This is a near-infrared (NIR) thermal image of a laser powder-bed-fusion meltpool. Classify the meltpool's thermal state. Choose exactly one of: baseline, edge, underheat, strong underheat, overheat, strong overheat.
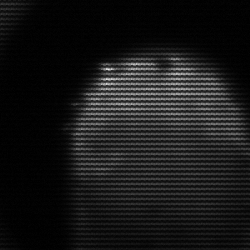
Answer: edge